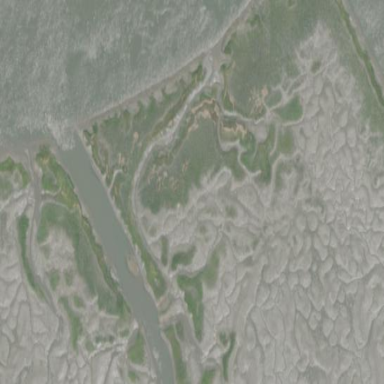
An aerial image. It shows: Tidal marsh wetland area.